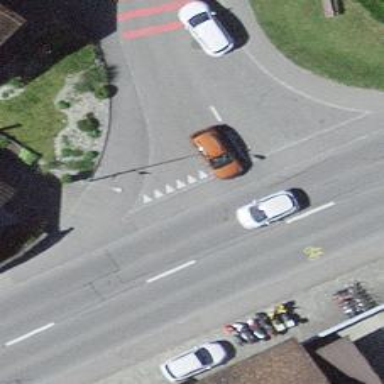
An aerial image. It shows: Road with "give way" sign.